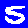
Digit: 5